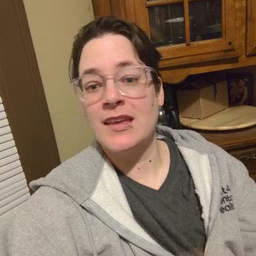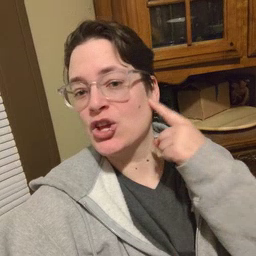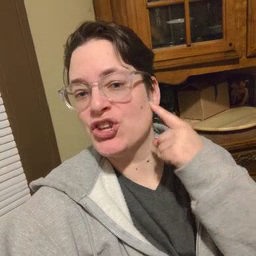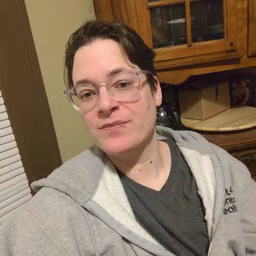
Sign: hear